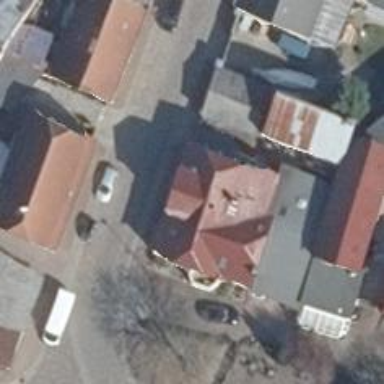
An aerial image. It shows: Cafe.